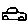
Label: car